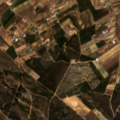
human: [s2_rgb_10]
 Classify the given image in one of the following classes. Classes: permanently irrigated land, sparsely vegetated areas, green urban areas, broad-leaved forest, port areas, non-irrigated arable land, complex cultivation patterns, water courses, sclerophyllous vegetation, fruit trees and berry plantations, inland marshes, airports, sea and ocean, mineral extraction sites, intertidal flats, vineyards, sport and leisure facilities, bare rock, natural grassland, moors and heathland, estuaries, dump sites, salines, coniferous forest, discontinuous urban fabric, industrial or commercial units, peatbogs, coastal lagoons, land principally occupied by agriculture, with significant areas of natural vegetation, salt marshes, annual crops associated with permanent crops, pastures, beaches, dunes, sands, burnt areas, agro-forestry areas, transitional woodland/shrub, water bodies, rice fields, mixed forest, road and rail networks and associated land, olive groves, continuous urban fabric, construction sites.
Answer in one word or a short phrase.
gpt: vineyards, land principally occupied by agriculture, with significant areas of natural vegetation, broad-leaved forest, mixed forest, transitional woodland/shrub